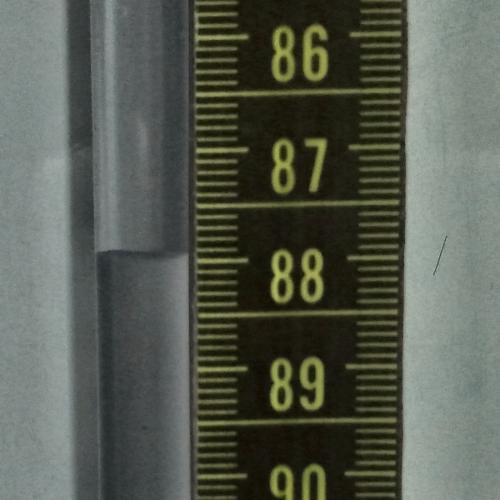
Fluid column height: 87.9 cm